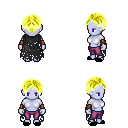
a pixel art fantasy rpg character, female body template, dark elf, purple skin, black tattered cape, magenta pants, gold parted hairstyle, leather bracers, black slippers, four views (front, back, left, right), 2x2 character sprite sheet, small pixel art, hard edges, no anti-aliasing